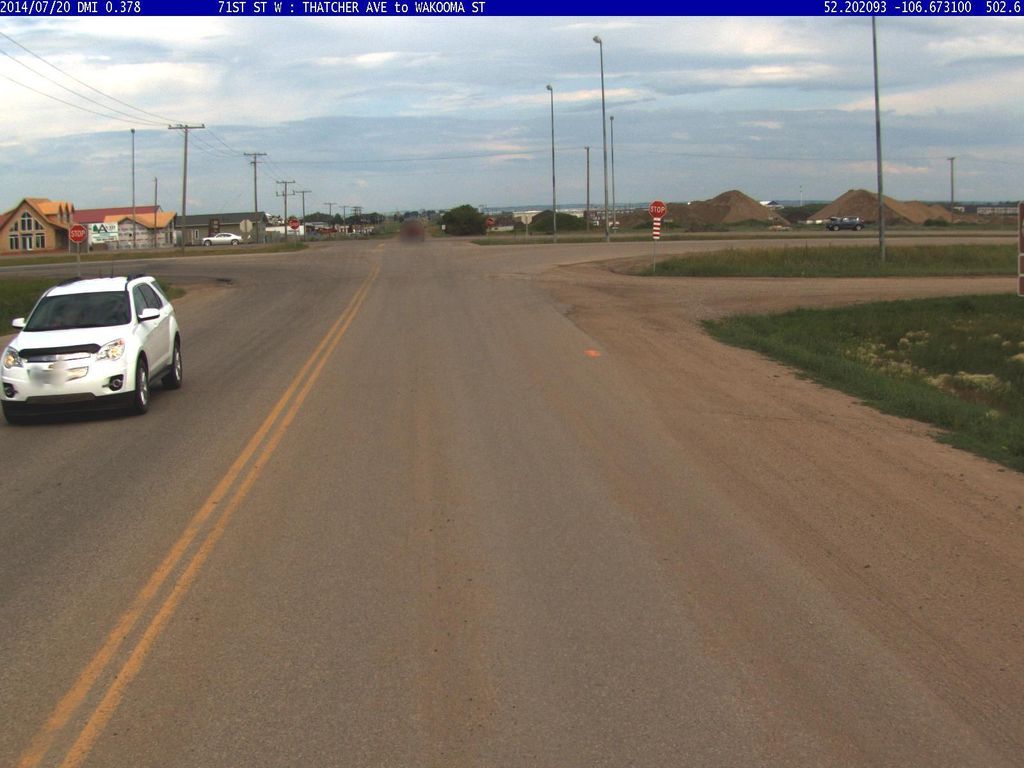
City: saskatoon